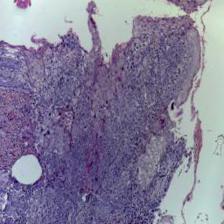
Diagnosis: OSCC